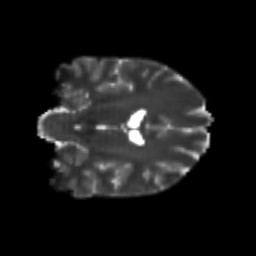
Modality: T2w
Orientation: coronal
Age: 22
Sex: female
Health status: healthy
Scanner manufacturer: philips
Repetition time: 7.388 s
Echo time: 0.08599 s